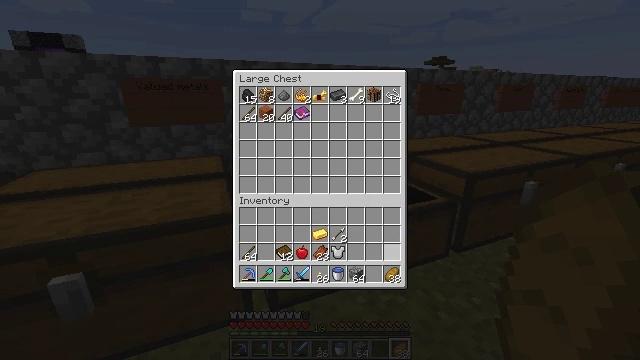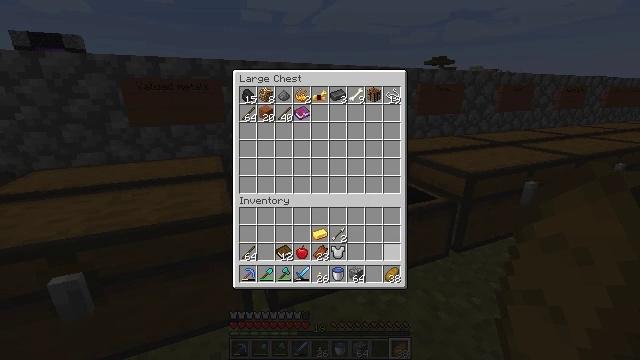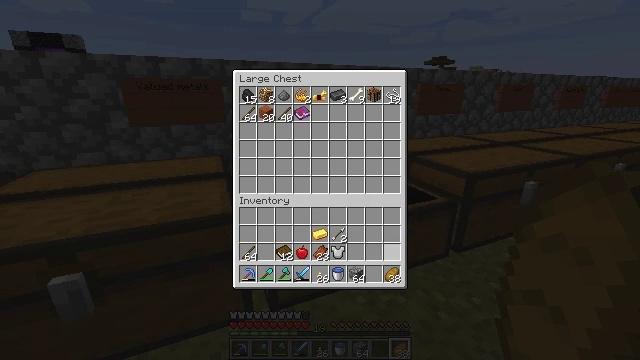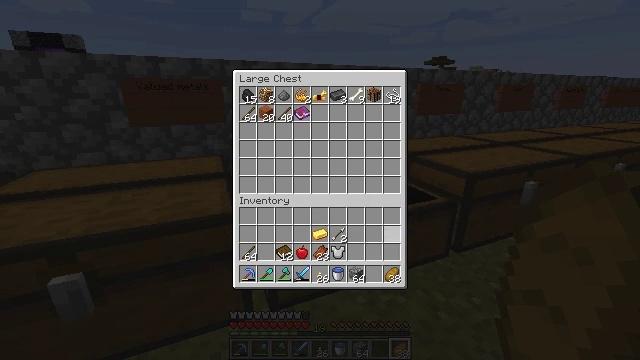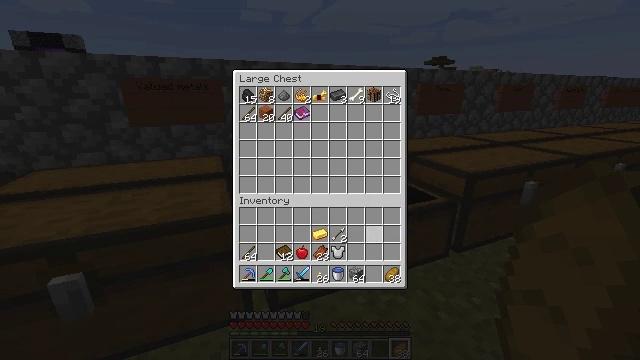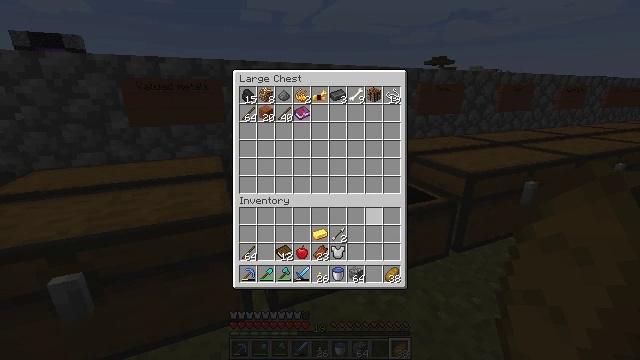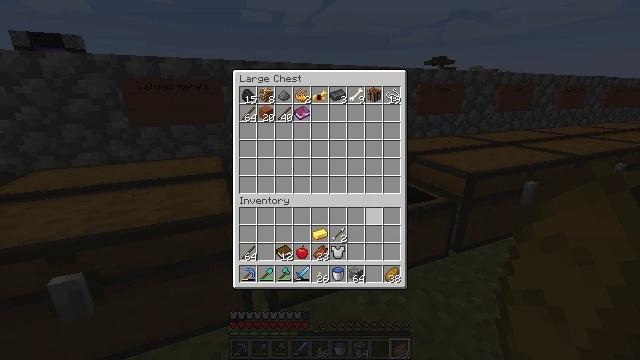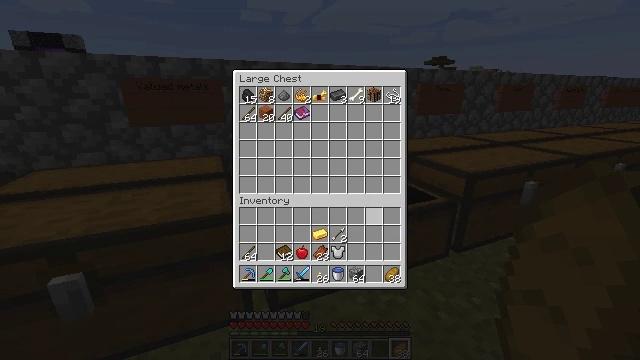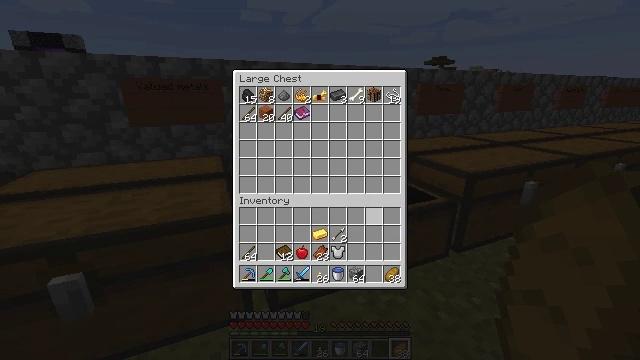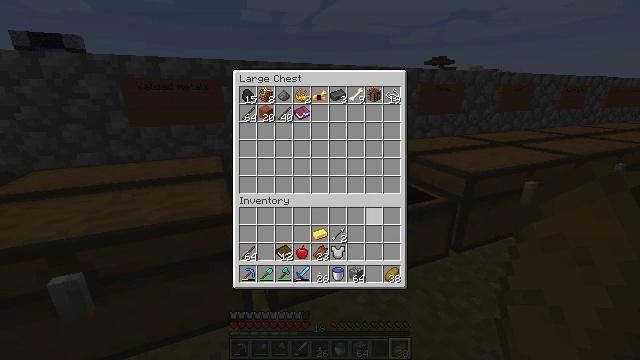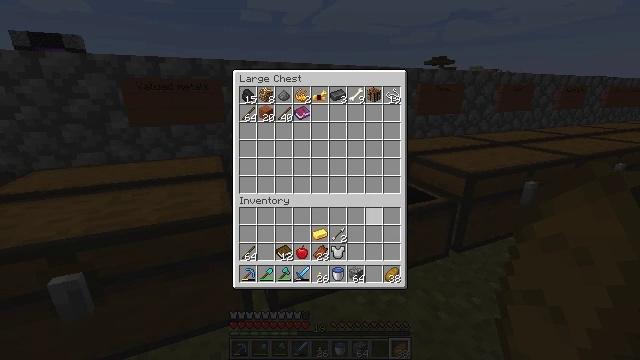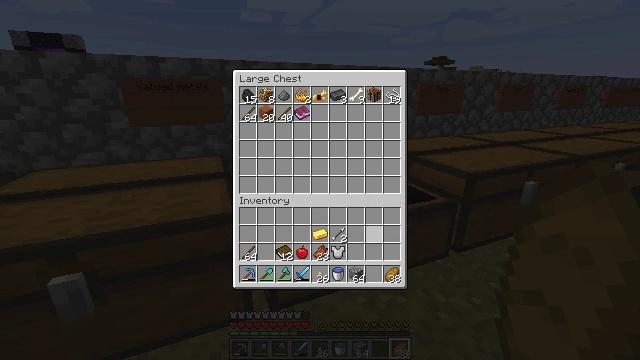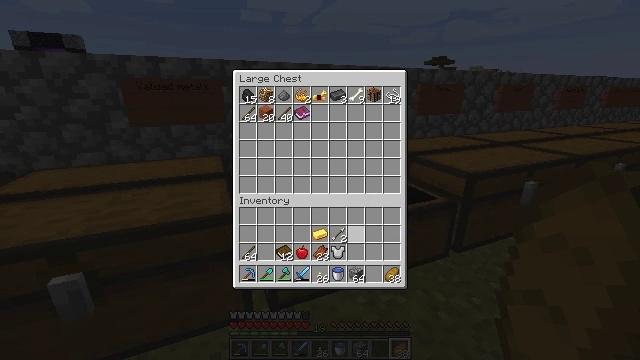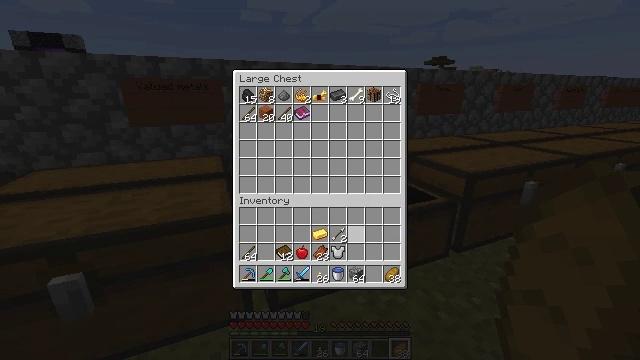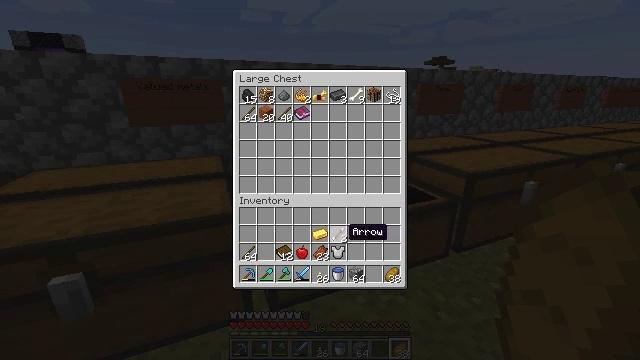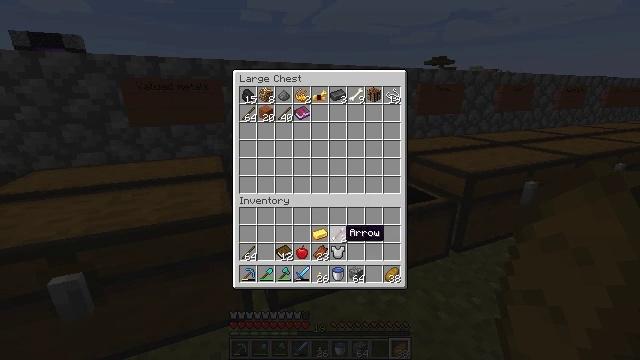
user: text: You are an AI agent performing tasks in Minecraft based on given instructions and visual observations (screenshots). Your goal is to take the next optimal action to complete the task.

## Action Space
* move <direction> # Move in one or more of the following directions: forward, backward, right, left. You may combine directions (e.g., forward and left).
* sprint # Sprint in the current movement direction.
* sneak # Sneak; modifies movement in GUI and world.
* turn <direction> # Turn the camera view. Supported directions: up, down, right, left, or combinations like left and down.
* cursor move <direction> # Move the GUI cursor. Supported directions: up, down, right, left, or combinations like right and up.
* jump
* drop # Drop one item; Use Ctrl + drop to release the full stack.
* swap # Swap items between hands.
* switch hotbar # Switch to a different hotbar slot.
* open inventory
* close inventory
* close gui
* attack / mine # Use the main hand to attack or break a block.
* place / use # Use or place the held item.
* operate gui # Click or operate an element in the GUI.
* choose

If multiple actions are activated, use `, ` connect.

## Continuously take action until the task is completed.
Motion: motion action
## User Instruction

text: Break the mature wheat plants.
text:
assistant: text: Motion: sneak, operate gui
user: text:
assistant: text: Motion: sneak, operate gui
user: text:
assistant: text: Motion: sneak, cursor move up
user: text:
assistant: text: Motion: sneak, cursor move up
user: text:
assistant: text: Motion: sneak, cursor move up
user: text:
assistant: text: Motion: sneak
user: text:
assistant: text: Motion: sneak, operate gui
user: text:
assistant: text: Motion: sneak, operate gui
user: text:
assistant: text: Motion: sneak, operate gui
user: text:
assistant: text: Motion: sneak
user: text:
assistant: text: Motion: sneak, cursor move down
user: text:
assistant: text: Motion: sneak, cursor move left
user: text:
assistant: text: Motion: sneak, cursor move left
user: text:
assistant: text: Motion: sneak, cursor move left
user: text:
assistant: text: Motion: sneak
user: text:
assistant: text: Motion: sneak, operate gui
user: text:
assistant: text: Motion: sneak, operate gui
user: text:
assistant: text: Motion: sneak, operate gui
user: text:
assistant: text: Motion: sneak
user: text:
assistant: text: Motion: sneak
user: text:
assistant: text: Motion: sneak
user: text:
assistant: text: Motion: sneak
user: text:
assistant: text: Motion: sneak
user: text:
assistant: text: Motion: sneak
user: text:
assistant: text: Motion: sneak, operate gui
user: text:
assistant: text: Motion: sneak, operate gui
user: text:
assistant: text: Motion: sneak, operate gui
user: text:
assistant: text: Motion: sneak, operate gui
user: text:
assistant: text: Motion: sneak
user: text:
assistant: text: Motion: sneak